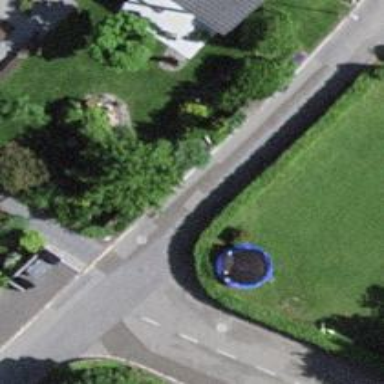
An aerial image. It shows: Hedge acting as barrier.